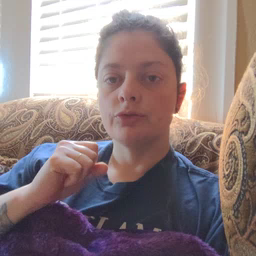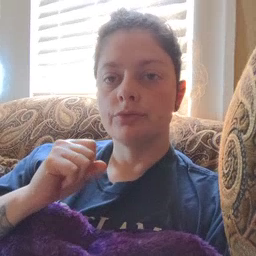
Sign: read